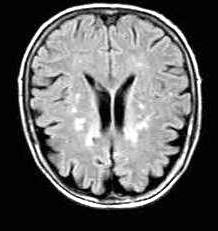
Label: notumor